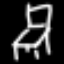
Label: chair